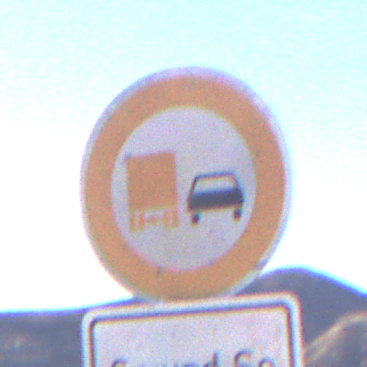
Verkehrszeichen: UeberholverbotKraftfahrzeuge
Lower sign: ZeitangabenMitBeschraenkungAufWochentage8
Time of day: Midday
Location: Outdoor (Nature)
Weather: Clear
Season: NotSpecified
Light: Natural